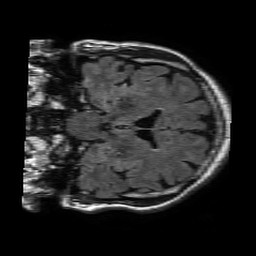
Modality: FLAIR
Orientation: coronal
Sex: male
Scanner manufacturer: philips
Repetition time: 11 s
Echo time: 0.125 s